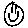
Label: smiley face